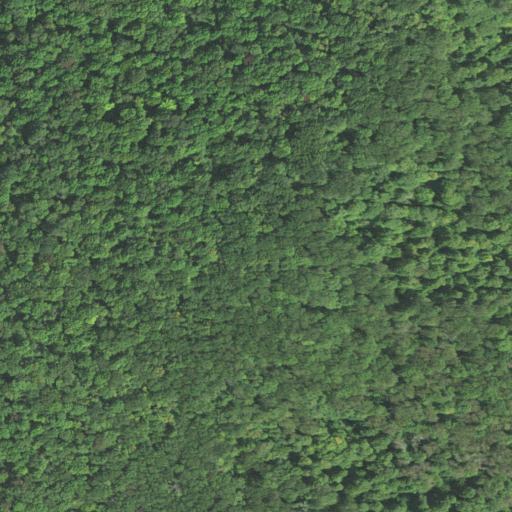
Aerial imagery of mountain in West Virginia named Little Beech Mountain containing only deciduous forest